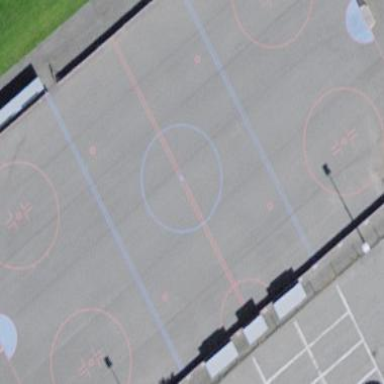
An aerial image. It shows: Ice rink in leisure land.